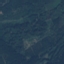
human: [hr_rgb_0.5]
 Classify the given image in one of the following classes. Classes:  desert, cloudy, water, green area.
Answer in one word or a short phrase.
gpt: green area